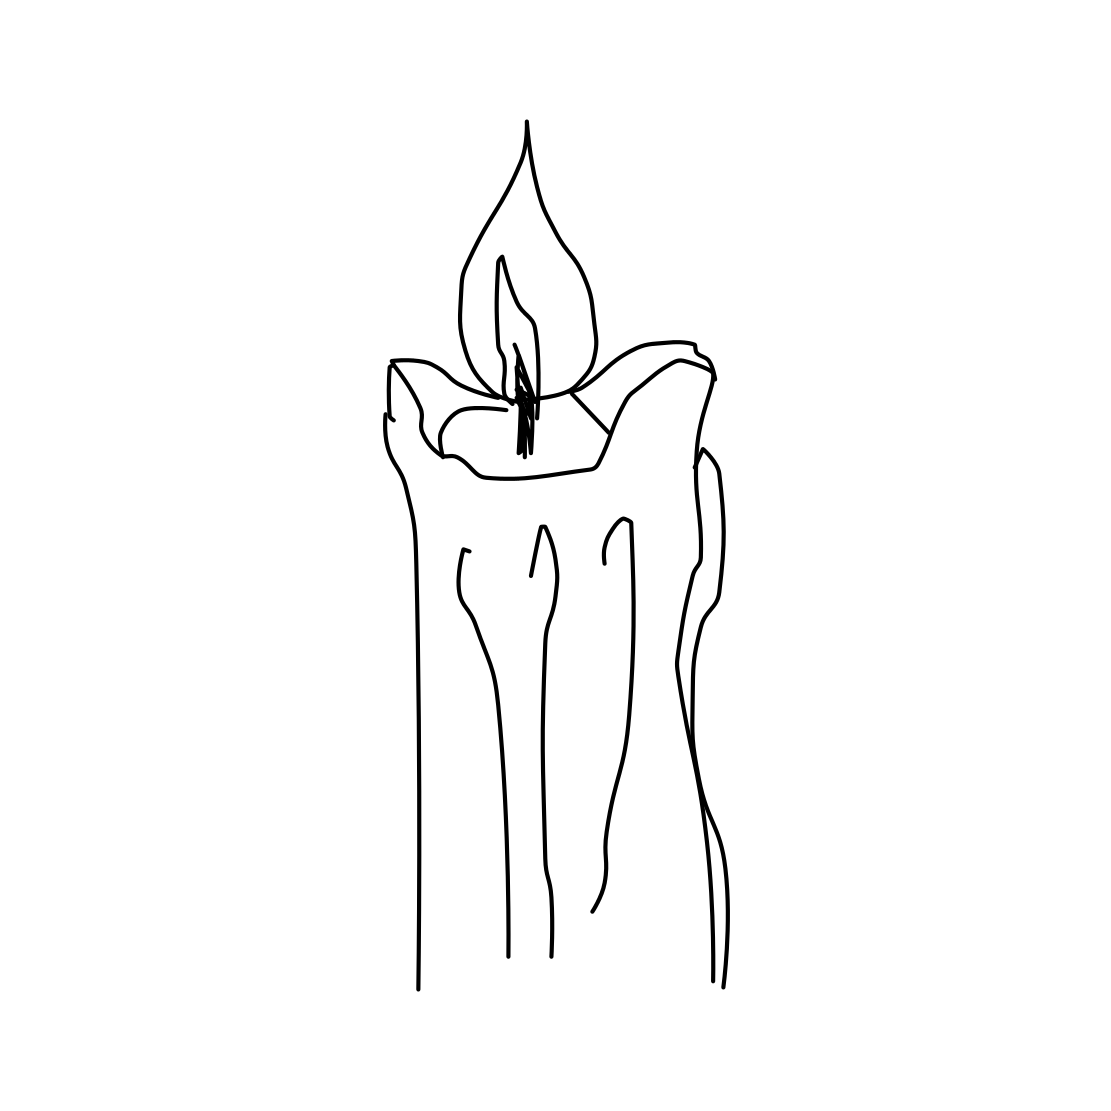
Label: candle